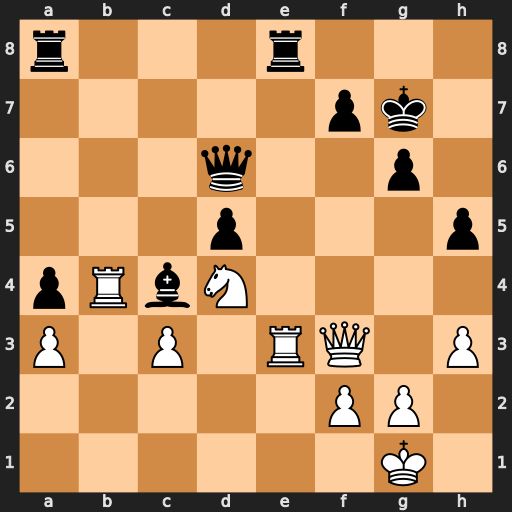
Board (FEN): r3r3/5pk1/3q2p1/3p3p/pRbN4/P1P1RQ1P/5PP1/6K1
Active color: w
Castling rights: -
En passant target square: -
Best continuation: Rb7 Qf6 Qxf6+ Kxf6 Rf3+